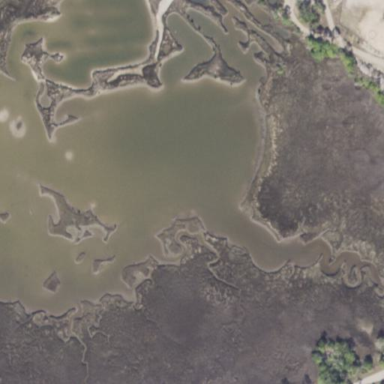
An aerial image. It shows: Saltmarsh wetland.